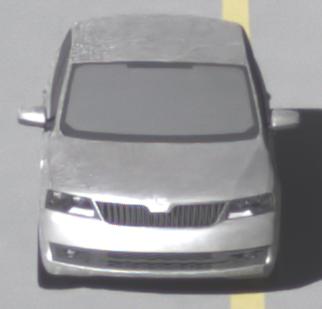
Make: Skoda
Model: Rapid
Detailed model: Rapid 1.2 Active Limousine
Model produced from: 2012/10
Model produced until: 2015/04
Doors: 5
Color: white
Road condition: wet road
Daytime: morning or afternoon
Contrast: high contrast